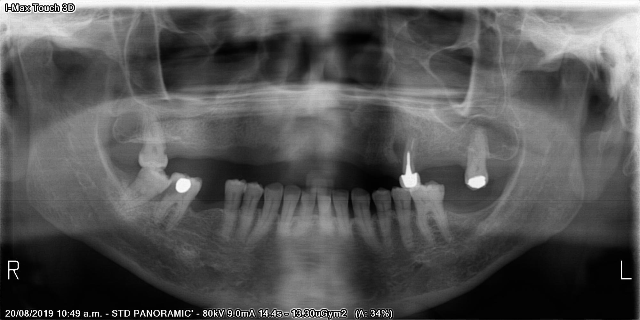
adult